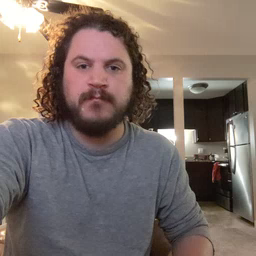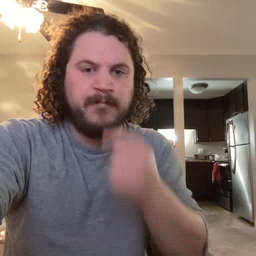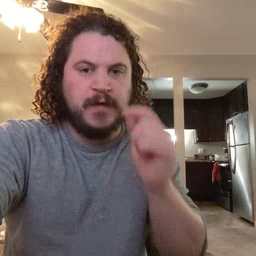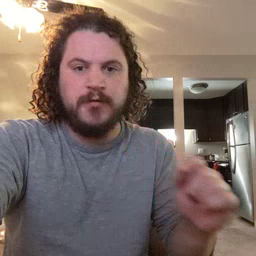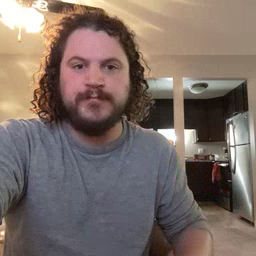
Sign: pencil